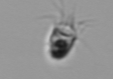
Label: Balanion